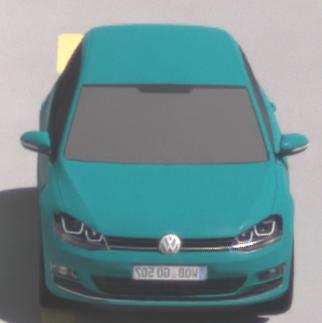
Make: VW
Model: Golf 1.2 TSI BMT
Detailed model: Golf (VII)
Model produced from: 2012/11
Model produced until: 2014/05
Doors: 3
Color: blue
Road condition: dry road
Daytime: midday
Contrast: high contrast